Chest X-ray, PA view. Patient: 45 years old, sex F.
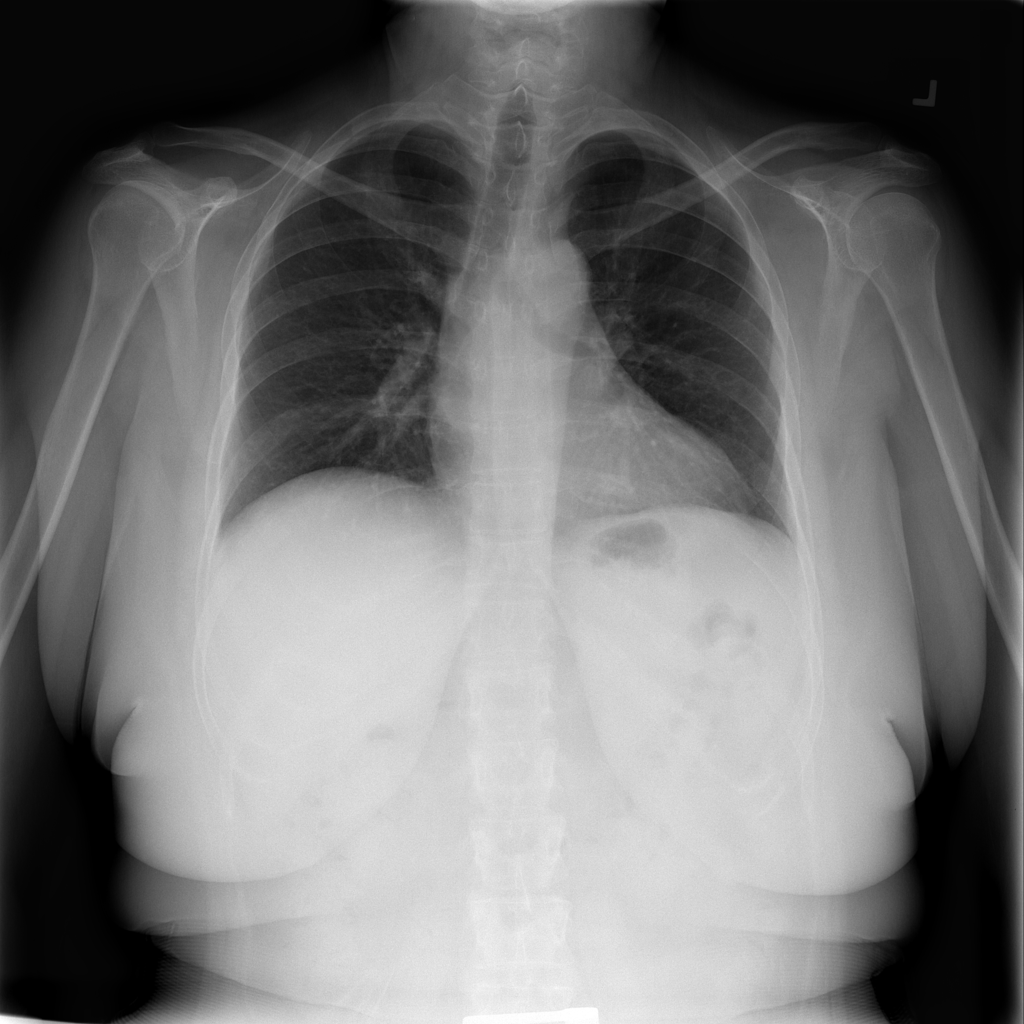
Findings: No Finding